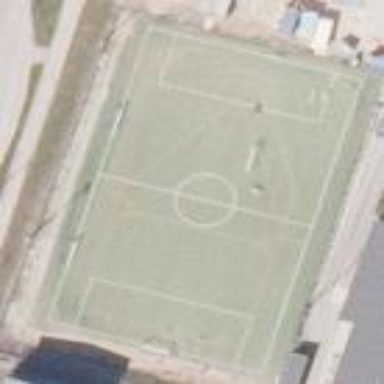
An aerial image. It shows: Pitch for leisure activities.